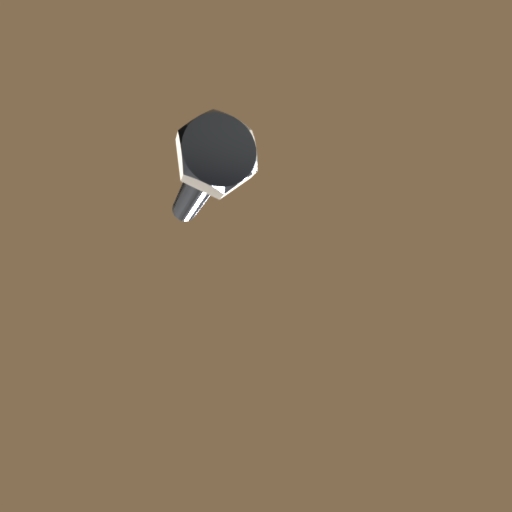
Label: bolt